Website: apple
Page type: orders-overview
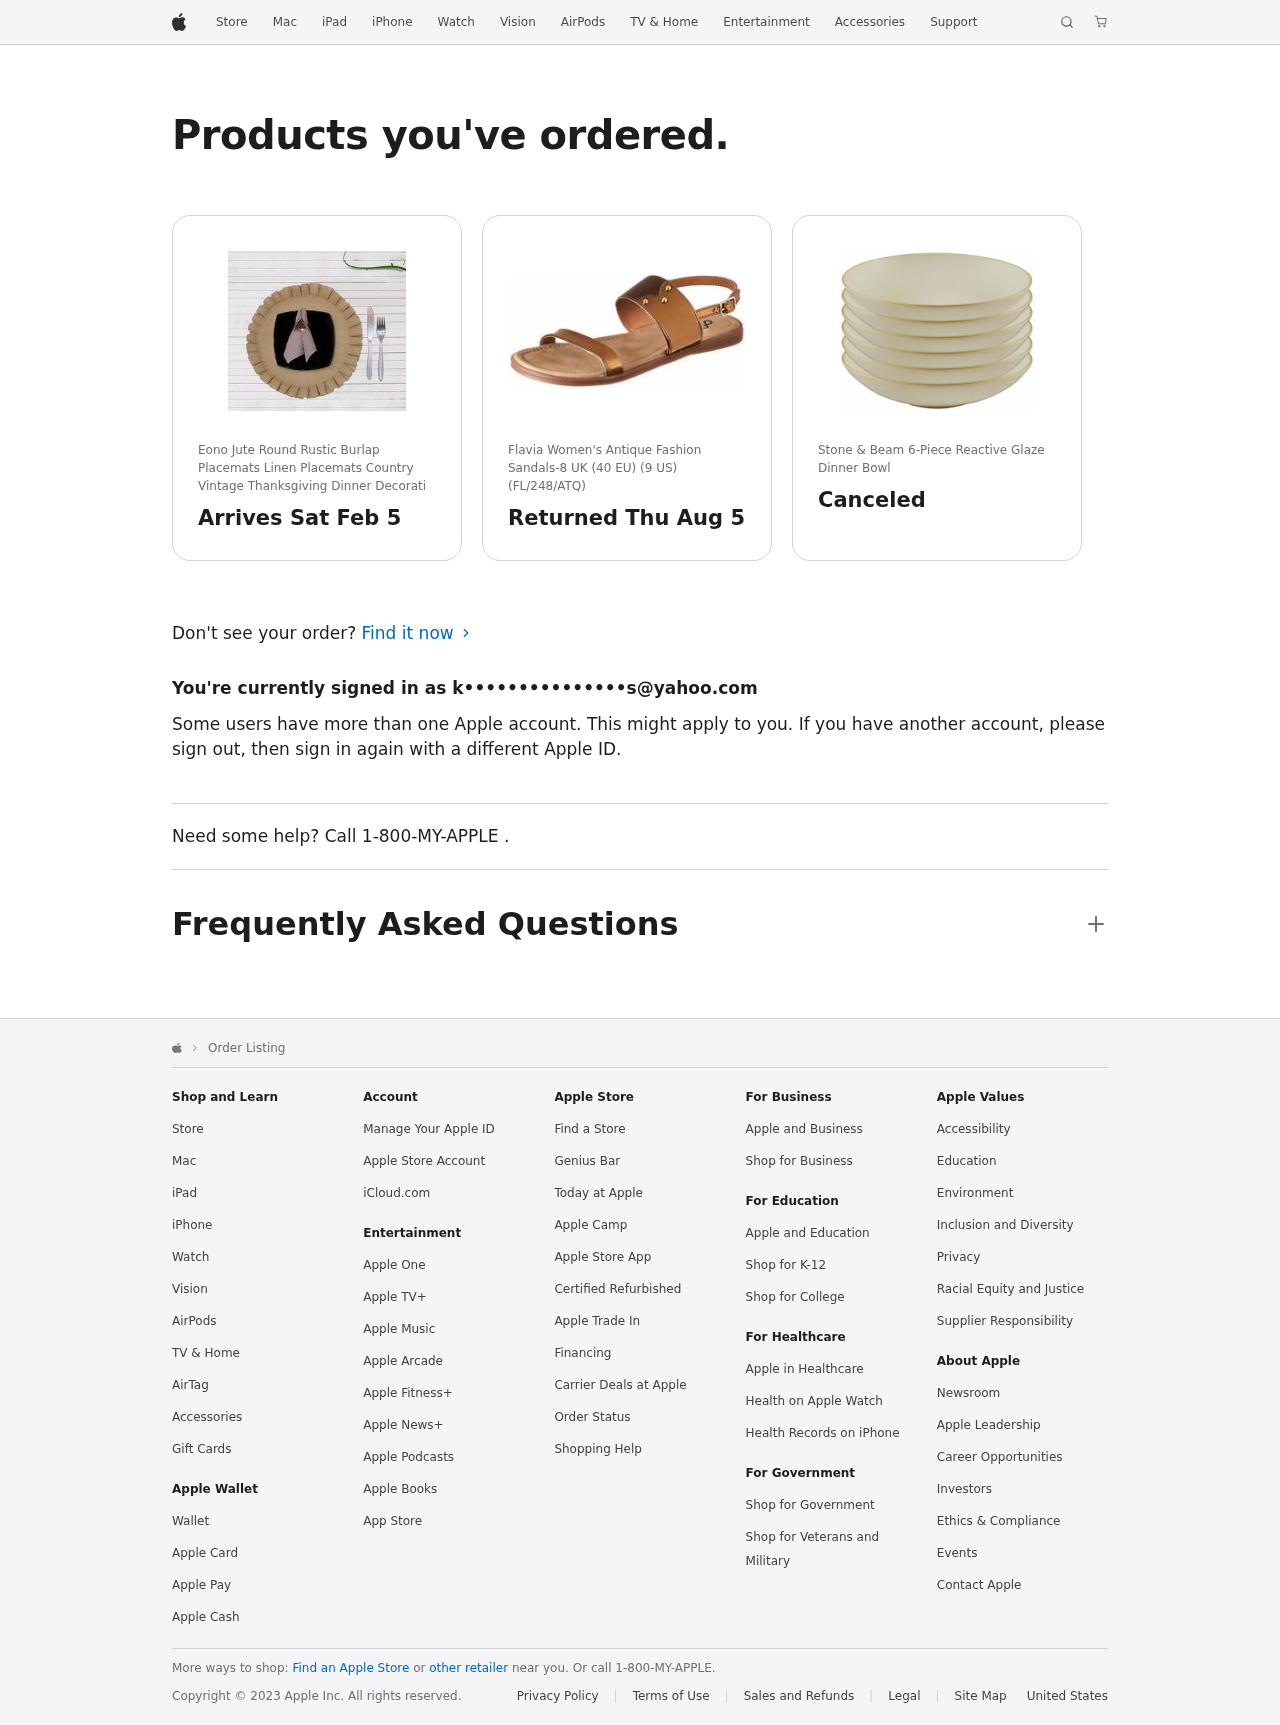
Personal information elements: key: PII_EMAIL
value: k•••••••••••••••s@yahoo.com
Product elements: key: PRODUCT1_NAME
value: Eono Jute Round Rustic Burlap Placemats Linen Placemats Country Vintage Thanksgiving Dinner Decorati
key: PRODUCT2_NAME
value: Flavia Women's Antique Fashion Sandals-8 UK (40 EU) (9 US) (FL/248/ATQ)
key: PRODUCT3_NAME
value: Stone & Beam 6-Piece Reactive Glaze Dinner Bowl
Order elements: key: ORDER_DELIVERY_DATE
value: Sat Feb 5
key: ORDER_RETURN_BY_DATE
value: Thu Aug 5